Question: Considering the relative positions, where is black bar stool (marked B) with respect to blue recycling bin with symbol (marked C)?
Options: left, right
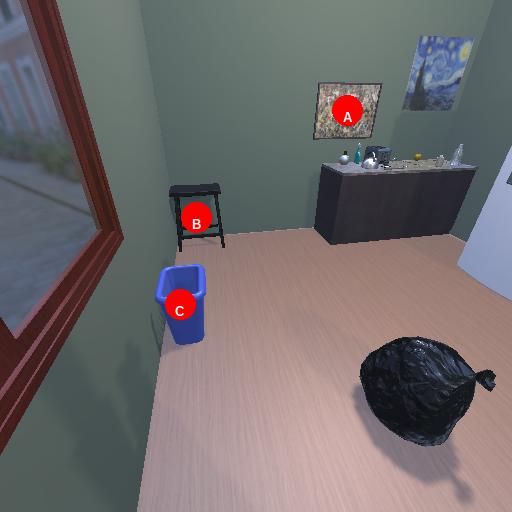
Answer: left